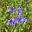
Label: 2